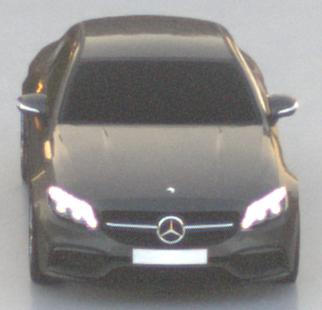
Make: Mercedes-Benz
Model: C 43 AMG
Detailed model: C-Class (205) AMG Limousine
Model produced from: 2016/10
Model produced until: 2018/04
Doors: 4
Color: gray
Road condition: wet road
Daytime: sunrise or sunset
Contrast: low contrast